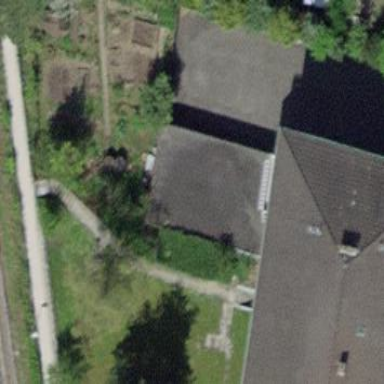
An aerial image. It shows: Garage building.